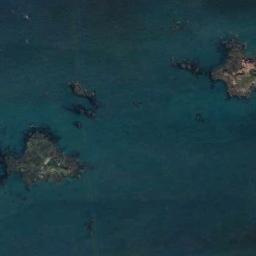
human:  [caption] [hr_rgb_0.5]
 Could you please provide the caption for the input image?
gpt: Two big islands and some small islands are surrounded by light blue waters .

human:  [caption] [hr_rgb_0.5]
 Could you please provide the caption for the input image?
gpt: There are a group of green and yellow-brown islands on the blue sea .

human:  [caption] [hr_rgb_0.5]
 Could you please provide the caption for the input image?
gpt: There are many islands of different shapes and sizes .

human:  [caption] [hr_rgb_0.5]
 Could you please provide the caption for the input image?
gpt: There is much vegetation on the island .

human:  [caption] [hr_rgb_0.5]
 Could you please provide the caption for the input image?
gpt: There are two brown islands on a blue sea .